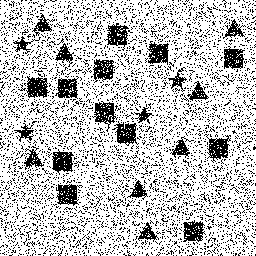
Squares: 12
Triangles: 8
Stars: 4
Total shapes: 24